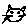
Label: cat